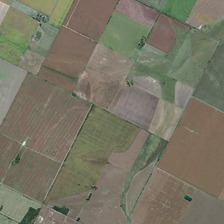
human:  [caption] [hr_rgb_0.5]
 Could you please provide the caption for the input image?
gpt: many pieces of farmlands are together .

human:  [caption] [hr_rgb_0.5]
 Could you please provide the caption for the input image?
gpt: many pieces of farmlands are together .

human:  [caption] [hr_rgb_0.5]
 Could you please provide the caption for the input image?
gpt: many pieces of farmlands are together .

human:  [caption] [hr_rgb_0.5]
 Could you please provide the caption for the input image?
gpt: many pieces of farmlands are together .

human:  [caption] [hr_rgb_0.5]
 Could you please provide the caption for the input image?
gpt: many pieces of farmlands are together .